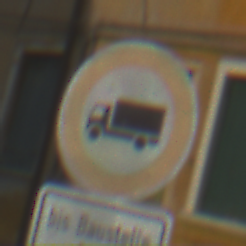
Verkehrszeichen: VerbotFuerKraftfahrzeugeUeberDreiKommaFuenfTonnen
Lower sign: SonstigeFahrzeugePersonengruppenFrei2
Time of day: MorningAfternoon
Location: Outdoor (Urban)
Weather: Clear
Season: NotSpecified
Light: Natural